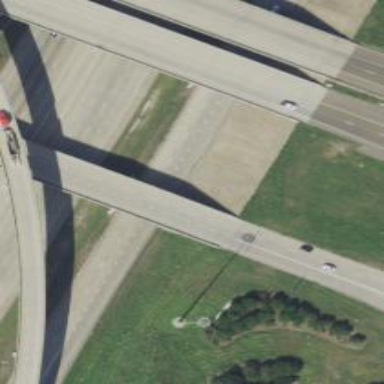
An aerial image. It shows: Secondary road with frontage road crossing bridge.